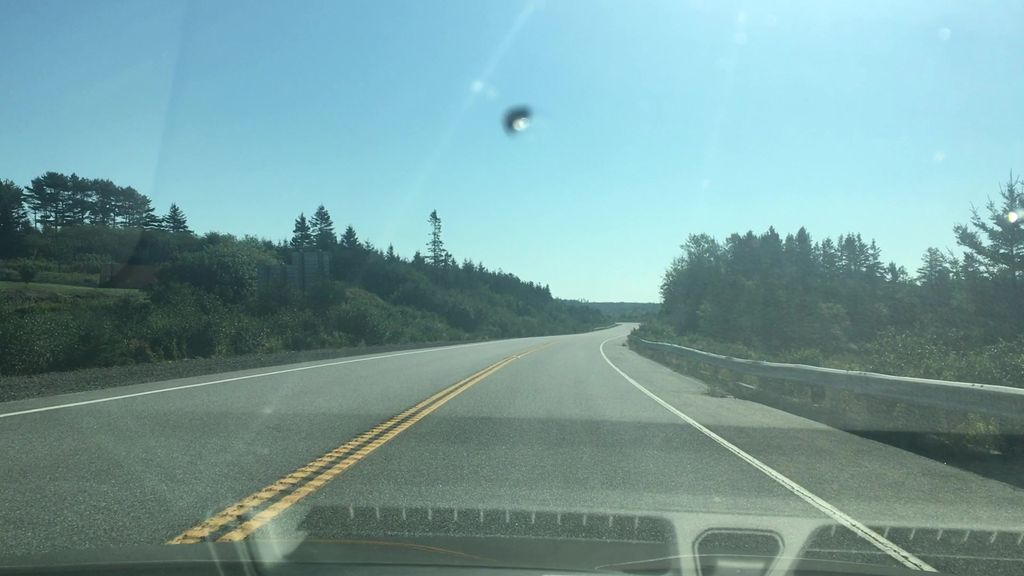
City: halifax